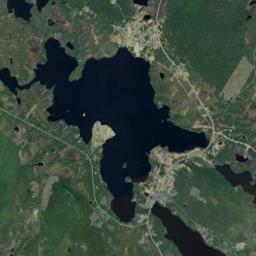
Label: lake